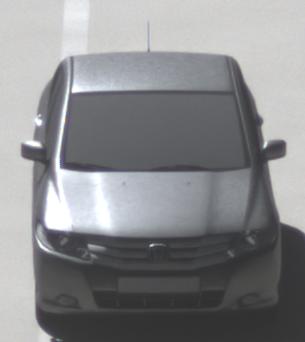
Make: Honda
Model: City
Detailed model: Gen. 6
Model produced from: 2008
Model produced until: 2013
Doors: 4
Color: gray
Road condition: dry road
Daytime: midday
Contrast: high contrast